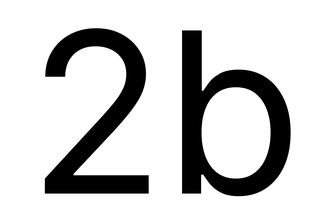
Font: Inter_Regular